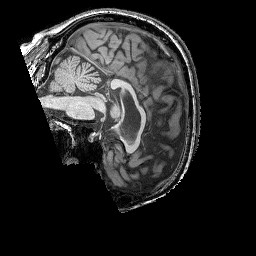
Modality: T1w
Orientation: sagittal
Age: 56
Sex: male
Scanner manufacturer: siemens
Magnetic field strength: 3 T
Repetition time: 2.25 s
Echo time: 0.00411 s